Aerial crown-view tile of a tropical tree (Barro Colorado Island, Panama), acquired 20250818:
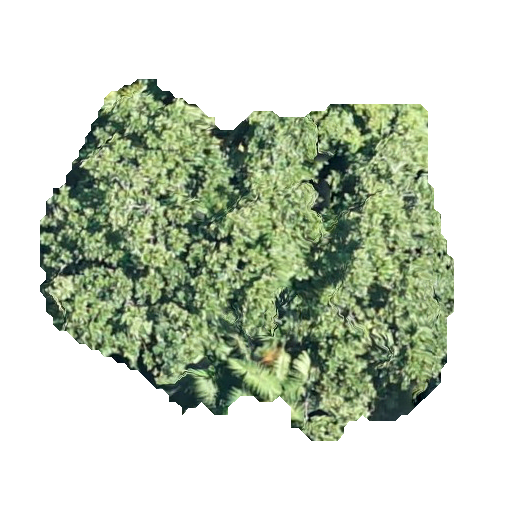
Species: Anacardium excelsum
GBIF accepted scientific name: Anacardium excelsum
Crown area: 158.038 m²